Question: Here's my situation: I'm including as much detail as I can think of, but please tell me if you need additional information. I've searched for an hour or so online without finding any posts that will address my specific problem, so any help (even a link) would be appreciated.
I'm writing a Data Flow task to perform an SCD operation (using <URL> on my data source. I'm loading from an Oracle source in one network over an extremely slow connection into a SQL source on my new server.
The SCD operation requires me to extract data from both the source and the destination, and compare the two. However, the relative speeds of the two connections are causing problems for me: the SQL source is faster by almost a factor of 10, so the data flow will have pulled 8 million records from my new server by the time the old server has transferred 1 million.
Since both sources are coming together and flowing through the same SCD component, by the time I reach the 8m/1m mark, there are still 7m rows waiting from the SQL source. As I understand it, those 7m rows are waiting in-memory to get processed through the SCD.
I'm getting error messages that the SSIS Debug Host has stopped working, and that the system could not write any more new rows to the buffer. The messages are on different components and steps (I have around 30 tables with the same situation), so I'm pretty confident that this is a general problem with the memory available to me, not a specific issue with the code in my package. In addition, the package will always succeed if I run individual tables or even groups of tables - it only fails when trying to load certain tables in parallel.
1) Split the tables being loaded to multiple sequential containers / child packages, to ease the pressure on the memory: this has mostly worked, but slows the overall execution down to an abysmally long time. In addition, some tables still throw the SSIS Debug Host error (below) when reaching a certain limit.
2) Adding a Script Component to compute a hash value on the source (as in <URL>, which I can then use to determine if the record has changed rather than comparing each column. This also means I don't need to pull in all the columns from my destination table, which I assume will help out with the memory shortage.
I still get a crash once the row count imbalance reaches extreme levels, even when only pulling a few (6 datetime, 3 int, 2 numeric(38,0)) columns from the source and destination. This happens on tables without the Hash value mentioned above. A screenshot of the data flow at the point of failure is below: note the row counts.

I'm wondering if there is a way to slow down the SQL source so that it pulls records at the same speed as the other? Any ideas how to implement this?
1) SSIS Debug Host has stopped working (popup window).
'''
Problem signature:
Problem Event Name: APPCRASH
Application Name: DtsDebugHost.exe
Application Version: <PHONE>.60
Application Timestamp: 4f35e2b2
Fault Module Name: clr.dll
Fault Module Version: 4.0.30319.18449
Fault Module Timestamp: 528fdc93
Exception Code: c0000005
Exception Offset: 0010d0aa
OS Version: 6.2.9200.2.0.0.272.7
Locale ID: 1033
Additional Information 1: 9336
Additional Information 2: 9336482019c99e3f312ddc2ccd6c9a04
Additional Information 3: b33b
Additional Information 4: b33bc67c4e950cb436b9dbebdd26abc8
'''
2) SSIS Error messages:
'''
[TF Dimension Merge Slowly Changing Dimension] Error: Internal error (Exception adding key to cache) in ProcessInput sending row to cache.
[TF Dimension Merge Slowly Changing Dimension] Error: Internal error (Exception adding key to cache) in ProcessInput adding rows to the cache.
[TF Dimension Merge Slowly Changing Dimension] Error: Internal error (Exception adding key to cache) in ProcessInput.
[TF Dimension Merge Slowly Changing Dimension] Error: Internal error (Unexpected exception in OrderedHashList.Remove removing entry from internal structures: Exception of type 'System.OutOfMemoryException' was thrown.) in ProcessKey thread dequeueing a key (<PHONE>).
[TF Dimension Merge Slowly Changing Dimension] Error: Internal error (Unexpected exception in OrderedHashList.Remove removing entry from internal structures: Exception of type 'System.OutOfMemoryException' was thrown.) in ProcessKey thread dequeueing a key (28740100).
[TF Dimension Merge Slowly Changing Dimension] Error: Internal error (Internal error (Unexpected exception in OrderedHashList.Remove removing entry from internal structures: Exception of type 'System.OutOfMemoryException' was thrown.) in ProcessKey thread dequeueing a key (<PHONE>).) in ProcessCache_Thread_ProcessKey.
[TF Dimension Merge Slowly Changing Dimension] Error: Internal error (Internal exceptions encountered.) in ProcessInput.
[TF Dimension Merge Slowly Changing Dimension] Error: Internal error (Internal error (Unexpected exception in OrderedHashList.Remove removing entry from internal structures: Exception of type 'System.OutOfMemoryException' was thrown.) in ProcessKey thread dequeueing a key (28740100).) in ProcessCache_Thread_ProcessKey.
[TF Dimension Merge Slowly Changing Dimension] Error: Internal error (Internal exceptions encountered.) in ProcessInput.
'''
Windows Server 2012
Installed memory (RAM): 64.0 GB
System type: 64-bit Operating System, x64-based processor
SSIS 2012
Executing from Visual Studio environment (problems also occur when running as scheduled job through SQL Server Agent
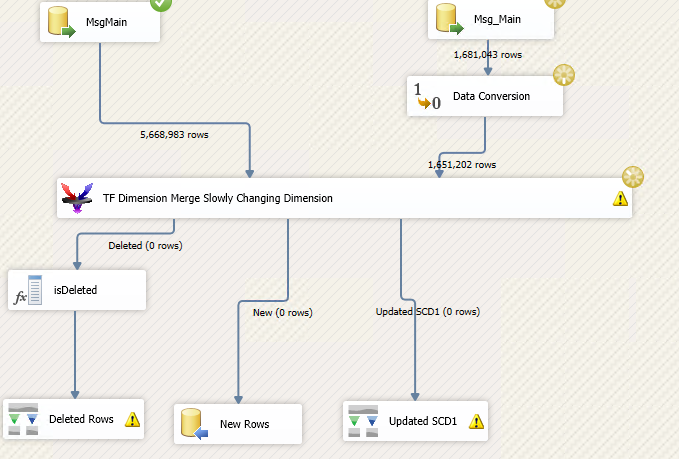
Answer: The answer, as usual, is far too simple for the question ( here).
The original developer, who asked for my help in improving the performance of the package, did not sort the inputs for the TaskFactory SCD. This resulted in all of the data being cached in memory, with no rows being allowed through the SCD until the end.
I was prompted to check this by <URL> where someone had a similar problem and was advised on tuning it. The relevant quote is as follows:
> "This component behaves differently from the SCD Wizard in that: it has
multiple inputs instead of just one, it matches the rows on the inputs
much like a Merge Join component as opposed to a Lookup component.
The net effect of that architecture is that it must store incoming
rows from all inputs until they are matched to rows from the other
input(s), or it is known that there will be no match found from those
other input(s). The SCD Wizard can process it's single input one row
at a time without need to cache anything, because it processes the
input one row at a time, issuing a "lookup" to the Existing Dimension
table one row at a time to make the SCD processing decisions. Since
this component caches rows, it needs more RAM to store the unmatched
input rows. Unfortunately, this component does NOT monitor available
RAM levels and take alternative action like the Sort component would
(sending the cache to disk). As such, it will throw an error if RAM
is exhausted."
In my own packages, I follow the practice of sorting within the source component (i.e., with 'ORDER BY'). I didn't check to see if this package already had that, and I rarely use the SSIS Sort component so wasn't alarmed by not seeing it.
Once I had configured the sort within the package (<URL>, the performance increased drastically and I have been able to run the package without error. I will be making this change on all packages developed by this individual, and expect this to resolve my problem.
Thanks to @billinkc for his observations regarding the PW components. They are not designed to handle large unsorted inputs (or inputs with lopsided speeds), but look much better once correctly configured.